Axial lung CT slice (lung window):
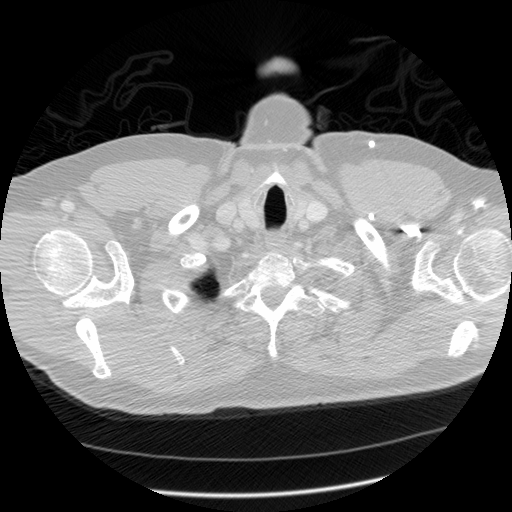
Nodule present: no